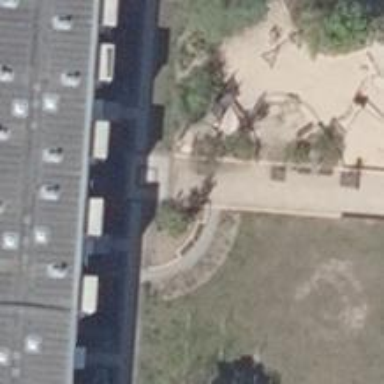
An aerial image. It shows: Playground area for leisure land.